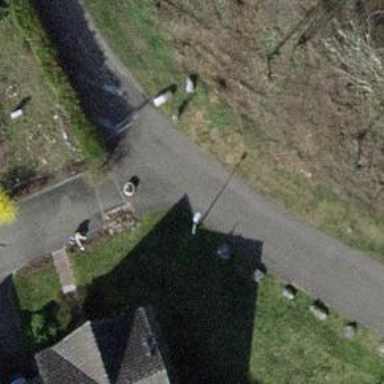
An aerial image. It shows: Block barrier.